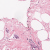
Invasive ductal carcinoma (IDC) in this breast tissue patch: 0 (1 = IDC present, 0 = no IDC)